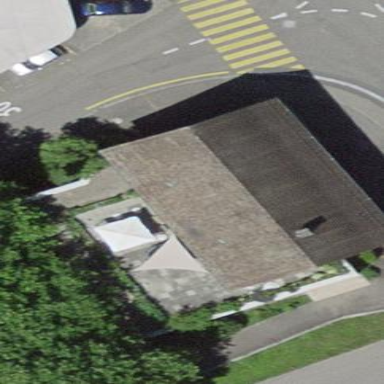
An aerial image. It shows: Building with tiled roof.